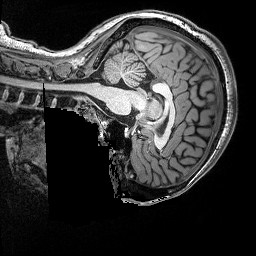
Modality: T1w
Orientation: sagittal
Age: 19
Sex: female